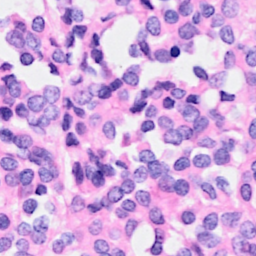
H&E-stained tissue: Breast